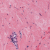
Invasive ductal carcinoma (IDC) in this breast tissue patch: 0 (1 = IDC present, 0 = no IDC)